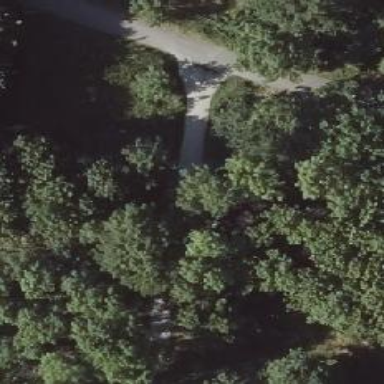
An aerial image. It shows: Culvert tunnel.